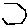
Label: hexagon